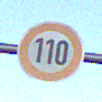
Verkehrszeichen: Geschwindigkeit110
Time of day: SunriseSunset
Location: Outdoor (RoadRail)
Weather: PartlyCloudy
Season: NotSpecified
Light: Natural